【题型】填空题　【知识点】平面几何　【难度】medium
如图，$D$、$E$ 分别是 $\triangle ABC$ 边 $AB$、$AC$ 上的点，满足 $AD=2BD$，$\angle ADE = \angle ABC$。记 $\overrightarrow{BA} = \vec{a}$，$\overrightarrow{BC} = \vec{b}$，那么向量 $\overrightarrow{BE} = \underline{\quad\quad}$（用向量 $\vec{a}$、$\vec{b}$ 表示）。

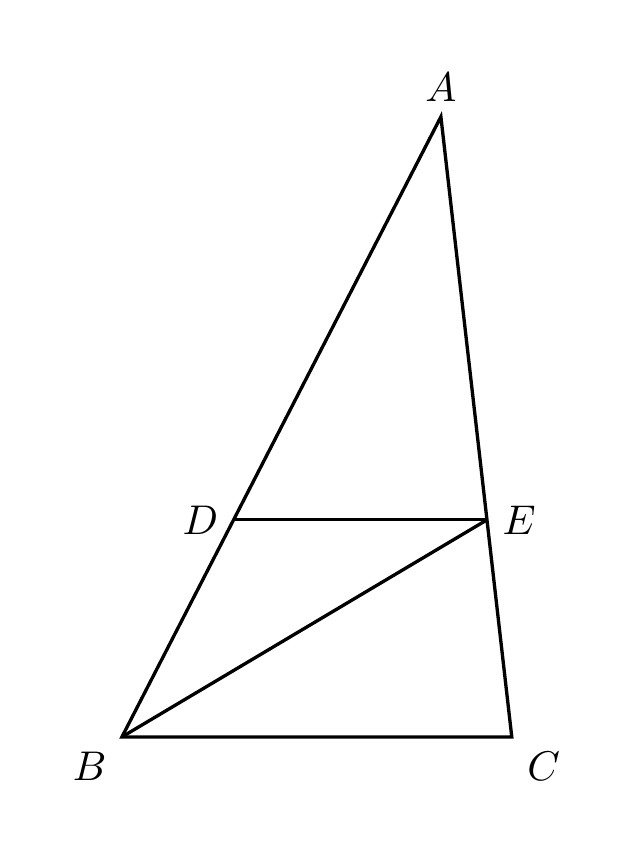
【解答】
\noindent
【答案】$\dfrac{1}{3}\vec{a} + \dfrac{2}{3}\vec{b}$。
\vspace{0.5em}
\noindent
【分析】过点$E$作$EF \parallel BC$交$BC$于点$F$，根据平行线分线段成比例推出$\overrightarrow{BD} = \dfrac{1}{3}\vec{a}$，$\overrightarrow{BF} = \dfrac{2}{3}\vec{b}$，再根据平行四边形法则即可得出结果。
\vspace{0.5em}
\noindent
【解答】解：$\because \angle ADE = \angle ABC$，\\
$\therefore DE \parallel BC$，\\
如图，过点$E$作$EF \parallel BC$交$BC$于点$F$，\\
$\therefore BF = DE = \dfrac{2}{3}BC$，\\
又$\overrightarrow{BA} = \vec{a}$，$\overrightarrow{BC} = \vec{b}$，\\
$\therefore \overrightarrow{BD} = \dfrac{1}{3}\vec{a}$，$\overrightarrow{BF} = \dfrac{2}{3}\vec{b}$，\\
$\therefore \overrightarrow{BE} = \overrightarrow{BD} + \overrightarrow{BF} = \dfrac{1}{3}\vec{a} + \dfrac{2}{3}\vec{b}$，\\
故答案为：$\dfrac{1}{3}\vec{a} + \dfrac{2}{3}\vec{b}$。
\vspace{0.5em}
\noindent
【点评】本题考查了平面向量，平行四边形的性质，熟记平面向量的平行四边形运算法则是解题的关键。